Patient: sex M, age 38
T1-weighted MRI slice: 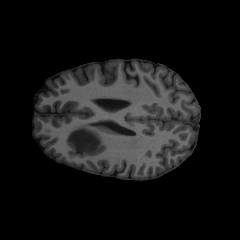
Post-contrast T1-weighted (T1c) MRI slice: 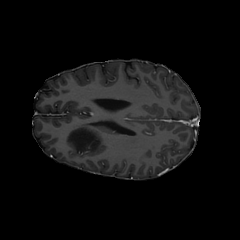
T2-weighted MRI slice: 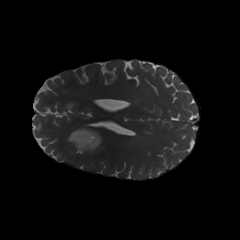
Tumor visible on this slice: yes
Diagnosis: Astrocytoma, IDH-mutant
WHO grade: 3